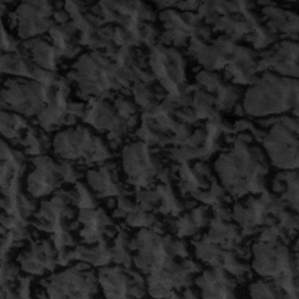
Label: frost